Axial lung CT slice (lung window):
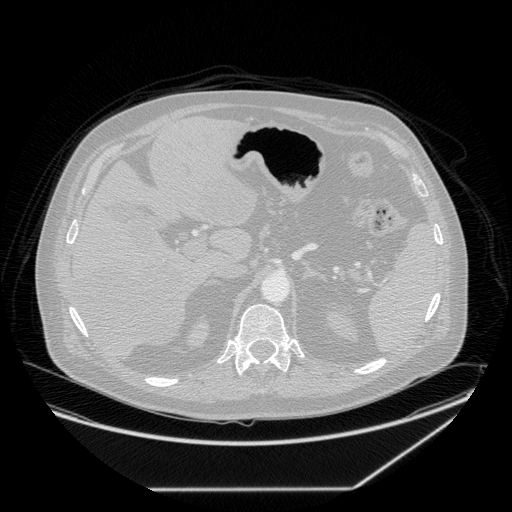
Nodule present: no